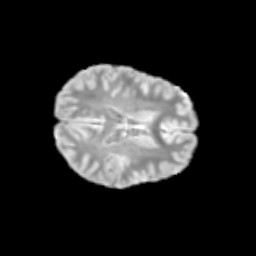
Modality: T2w
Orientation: axial
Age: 11
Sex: male
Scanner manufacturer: siemens
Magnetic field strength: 3 T
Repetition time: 3.8 s
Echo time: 0.07 s